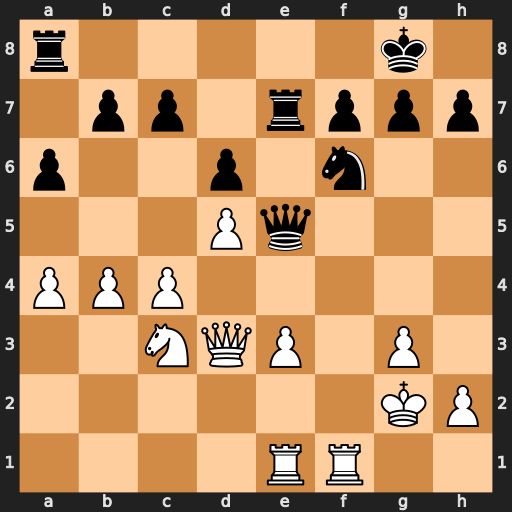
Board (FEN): r5k1/1pp1rppp/p2p1n2/3Pq3/PPP5/2NQP1P1/6KP/4RR2
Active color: w
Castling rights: -
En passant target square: -
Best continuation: Rf5 Qxf5 Qxf5